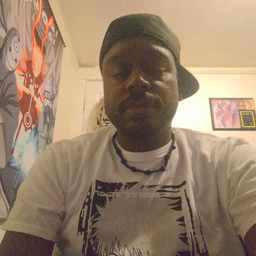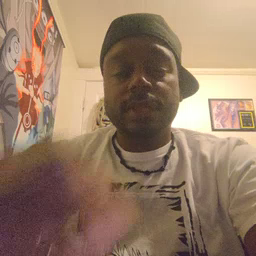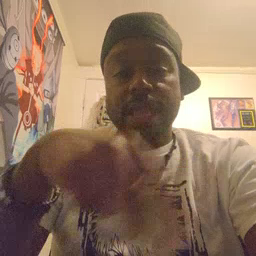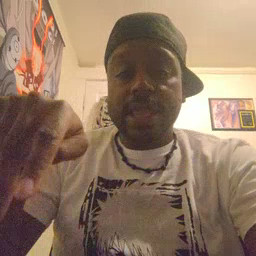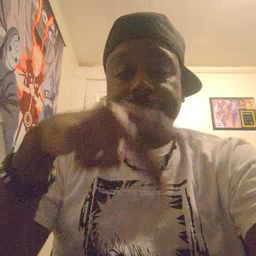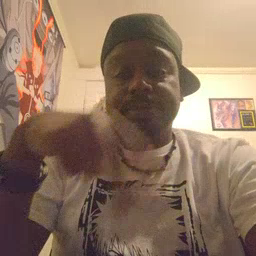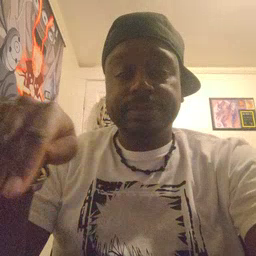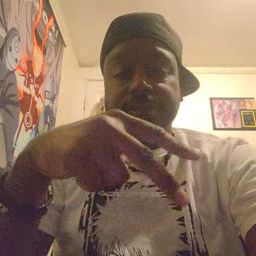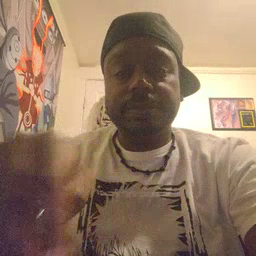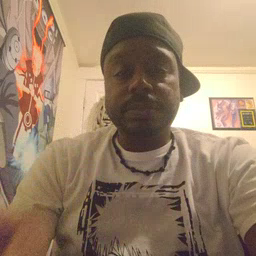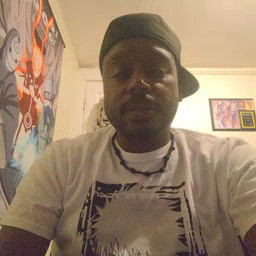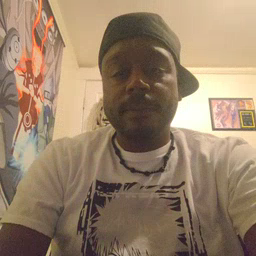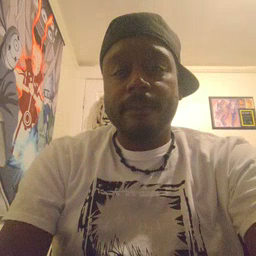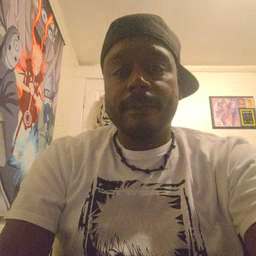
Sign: dance